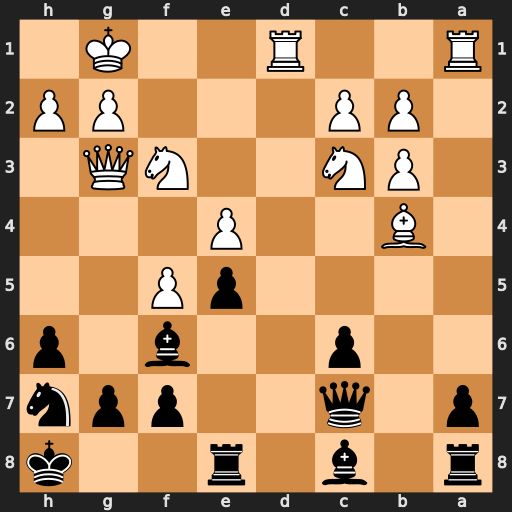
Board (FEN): r1b1r2k/p1q2ppn/2p2b1p/4pP2/1B2P3/1PN2NQ1/1PP3PP/R2R2K1
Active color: b
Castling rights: -
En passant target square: -
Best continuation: Qb6+ Qf2 Qxb4